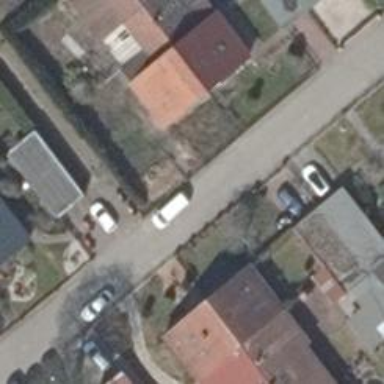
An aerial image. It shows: Residential road.